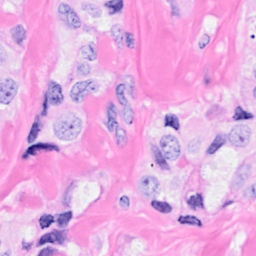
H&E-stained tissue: Breast